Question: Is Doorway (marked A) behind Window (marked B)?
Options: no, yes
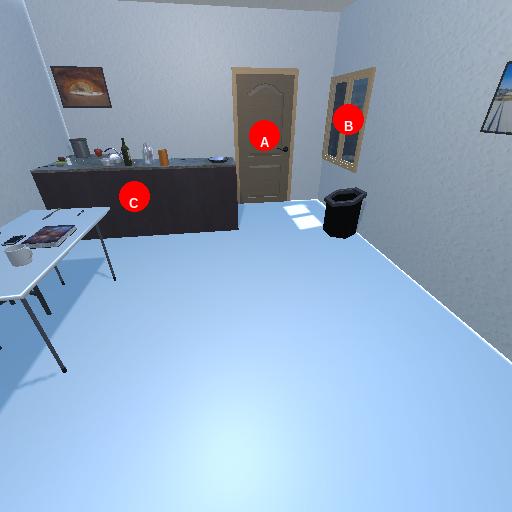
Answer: no